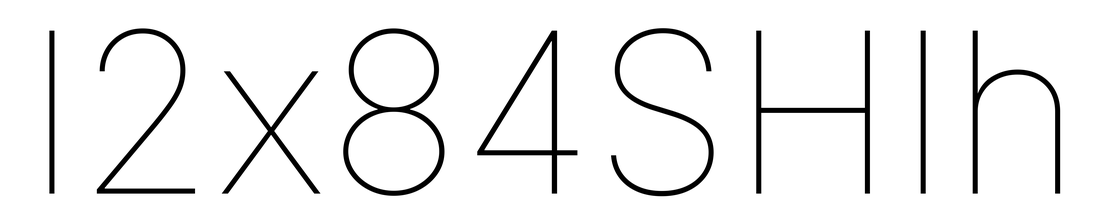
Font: Inter_Thin